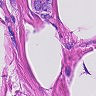
Metastatic tissue present: yes